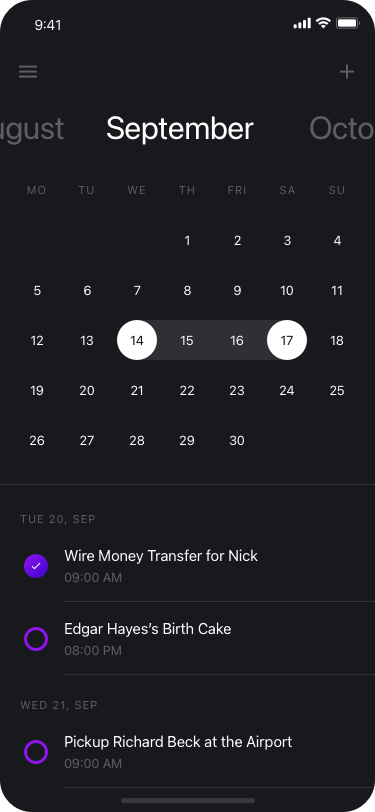
Text in this UI design:
Wire Money Transfer for Nick
09:00 AM
Edgar Hayes’s Birth Cake
08:00 PM
Pickup Richard Beck at the Airport
09:00 AM
TUE 20, SEP
WED 21, SEP
September
October
5
6
7
1
8
2
9
3
10
4
11
12
13
14
15
16
17
18
19
20
21
22
23
24
25
26
27
28
29
30
MON
TUE
WED
THU
FRI
SAT
SUN